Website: walmart
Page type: billing-address
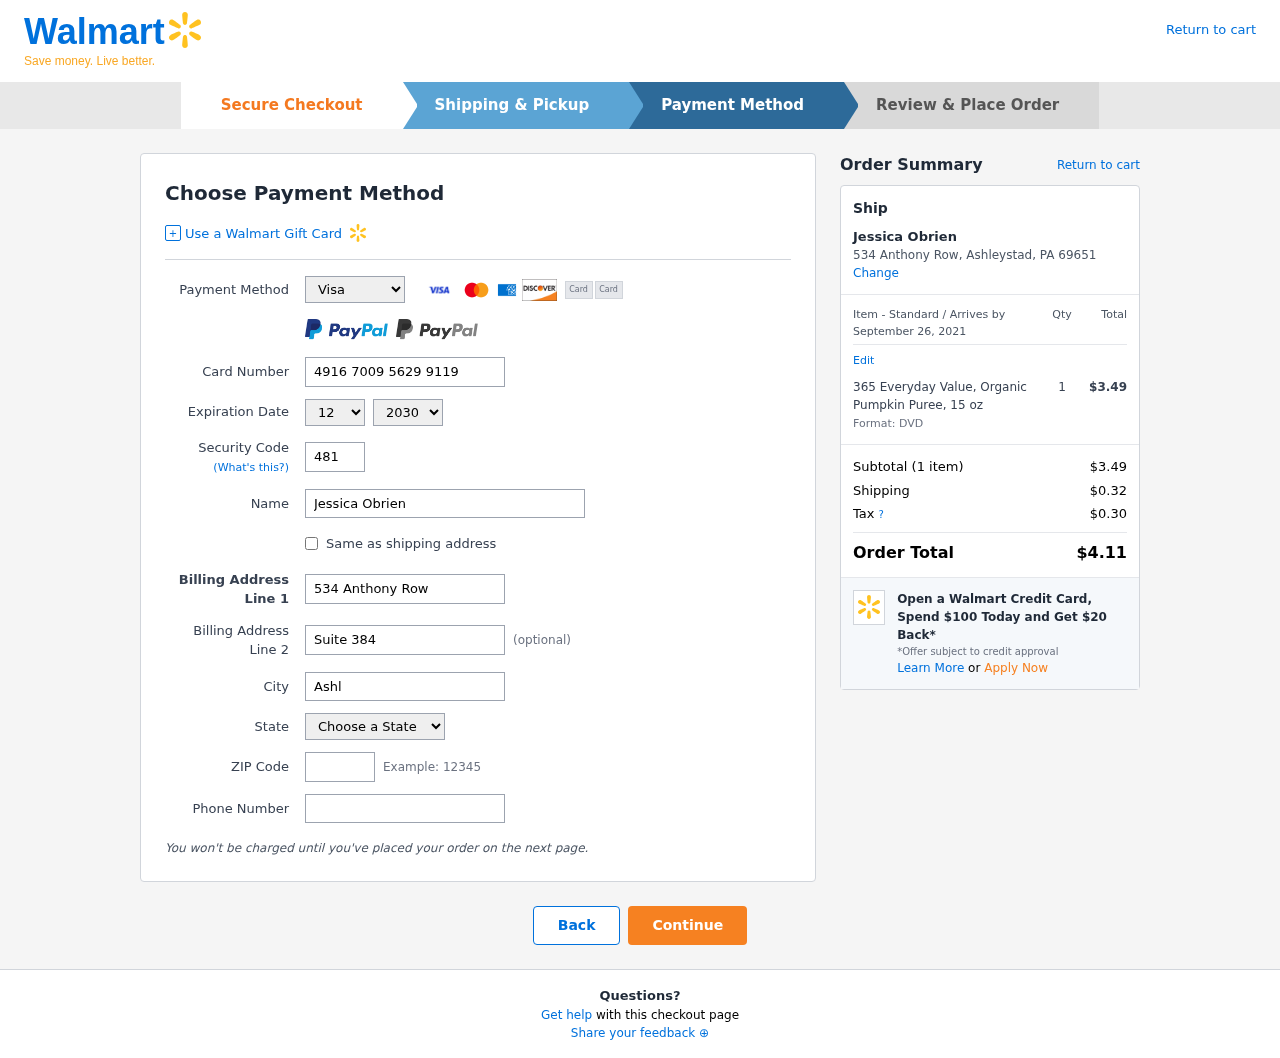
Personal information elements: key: PII_CARD_CVV
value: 481
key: PII_CARD_EXPIRY_MONTH
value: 12
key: PII_CARD_EXPIRY_YEAR
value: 30
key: PII_CARD_NUMBER
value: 4916 7009 5629 9119
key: PII_CARD_TYPE
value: Visa
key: PII_CITY
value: Ashleystad
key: PII_CITY_STATE_ZIP
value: Ashleystad, PA 69651
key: PII_FULLNAME
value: Jessica Obrien
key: PII_PHONE
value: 4058073140
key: PII_POSTCODE
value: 69651
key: PII_STATE
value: Pennsylvania
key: PII_STREET
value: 534 Anthony Row
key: PII_STREET2
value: Suite 384
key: PII_FULLNAME2
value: Jessica Obrien
Product elements: key: PRODUCT1_NAME
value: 365 Everyday Value, Organic Pumpkin Puree, 15 oz
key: PRODUCT1_PRICE
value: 3.49
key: PRODUCT1_QUANTITY
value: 1
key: PRODUCT1_DESC
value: Format: DVD
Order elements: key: ORDER_DELIVERY_DATE
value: September 26, 2021
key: ORDER_NUM_ITEMS
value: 1
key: ORDER_SUBTOTAL
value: $3.49
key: ORDER_SHIPPING_COST
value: $0.32
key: ORDER_TAX
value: $0.30
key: ORDER_TOTAL
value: $4.11